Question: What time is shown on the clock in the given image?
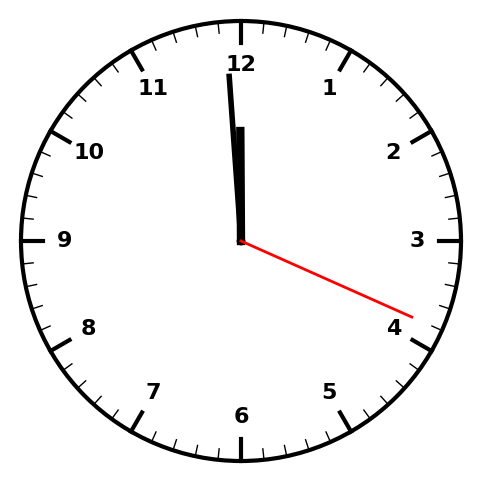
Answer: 11:59:19